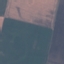
Label: AnnualCrop